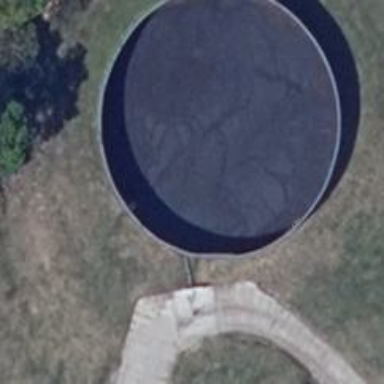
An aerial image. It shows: Storage tank with man-made structure.